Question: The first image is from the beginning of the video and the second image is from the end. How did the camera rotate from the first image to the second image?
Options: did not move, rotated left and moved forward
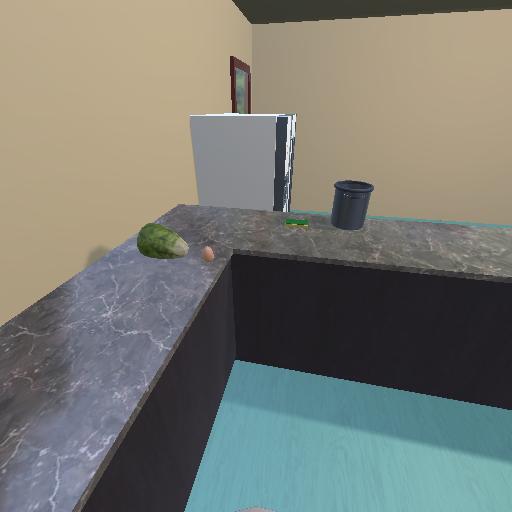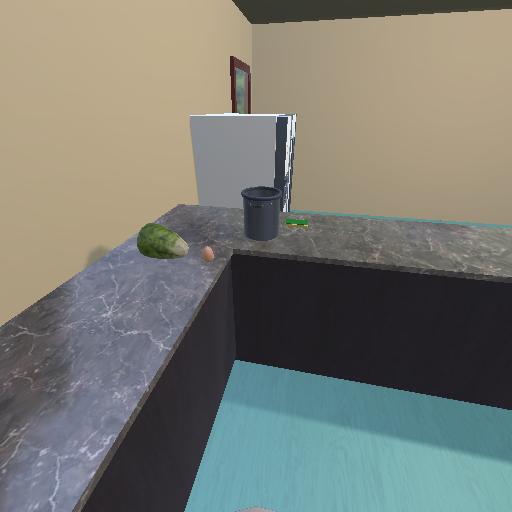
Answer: did not move